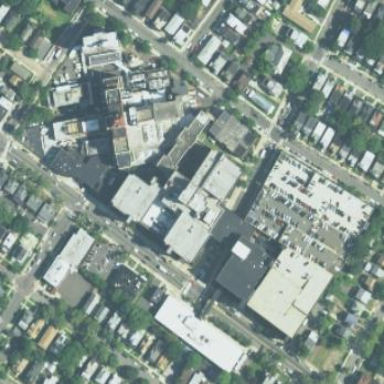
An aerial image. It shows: Hospital providing healthcare services.